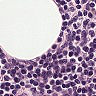
Metastatic tissue present: no